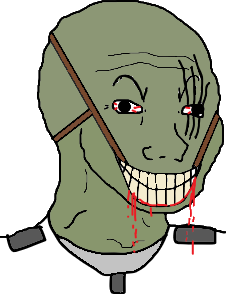
Label: 5_Oomer